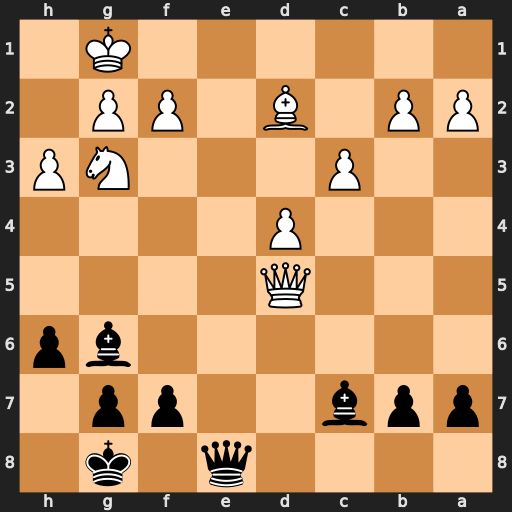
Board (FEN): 4q1k1/ppb2pp1/6bp/3Q4/3P4/2P3NP/PP1B1PP1/6K1
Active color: b
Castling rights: -
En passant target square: -
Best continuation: Bxg3 fxg3 Qe2 Qf3 Qxd2